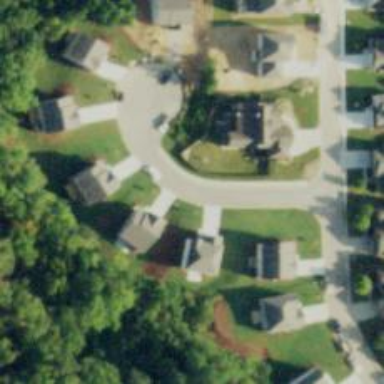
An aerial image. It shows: Residential road.